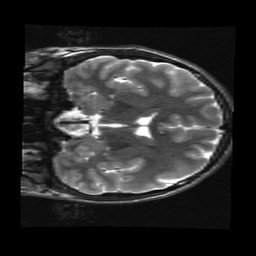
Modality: T2w
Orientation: coronal
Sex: male
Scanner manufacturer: ge
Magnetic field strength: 3 T
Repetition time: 5 s
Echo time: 0.1012 s